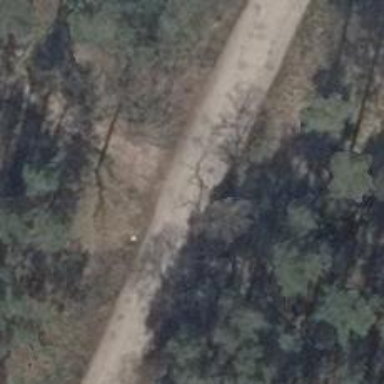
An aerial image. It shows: Unclassified road with gravel surface and grade 2 tracktype.